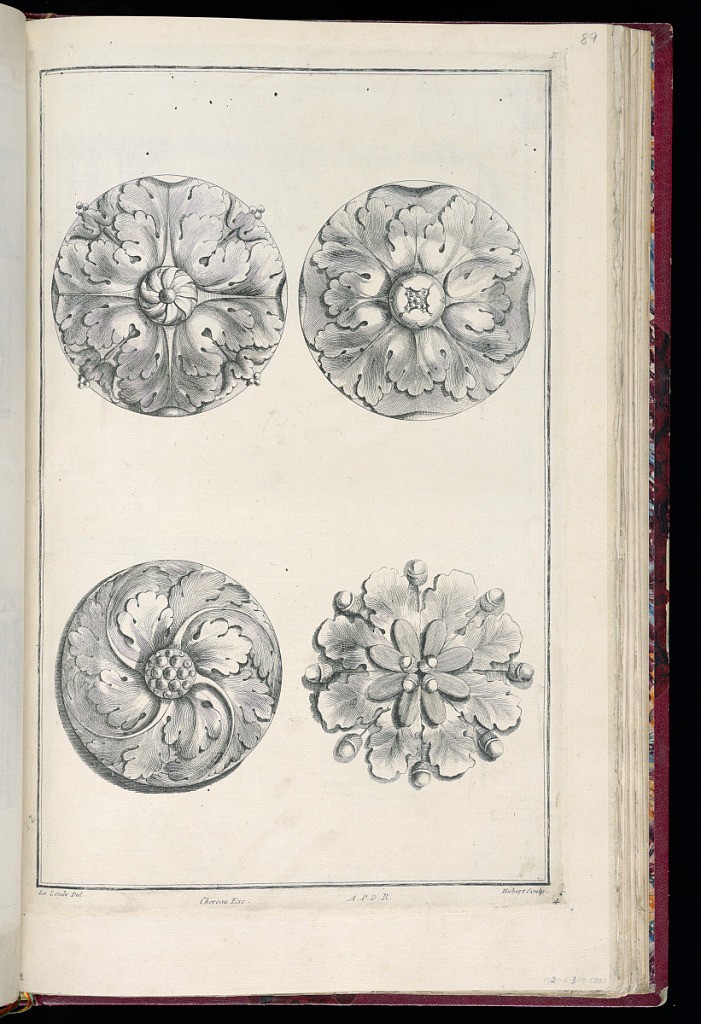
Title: Rosette Designs
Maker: Richard de Lalonde, French, active 1780–96
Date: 1785-1788
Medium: Etching on off-white laid paper
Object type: Print
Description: Four rosette designs. The rosettes are all round; at bottom left, the rosette has swirling acanthus leaves, at bottom right, protruding acorns. The plate is signed and numbered.